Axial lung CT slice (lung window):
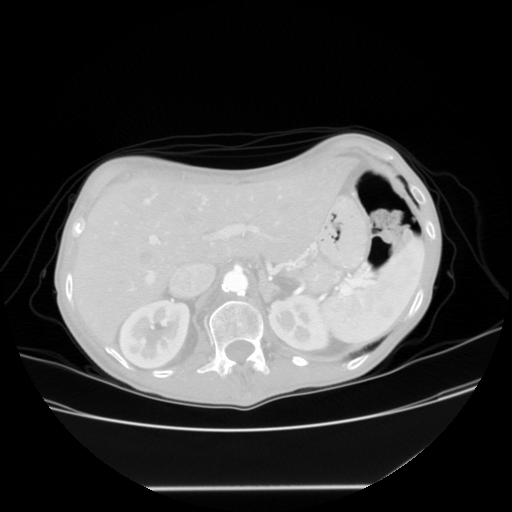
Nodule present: no